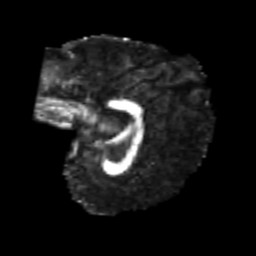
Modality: FA
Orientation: sagittal
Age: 23
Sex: female
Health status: healthy
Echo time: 0.074 s